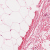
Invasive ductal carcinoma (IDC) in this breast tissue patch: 0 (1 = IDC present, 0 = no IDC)